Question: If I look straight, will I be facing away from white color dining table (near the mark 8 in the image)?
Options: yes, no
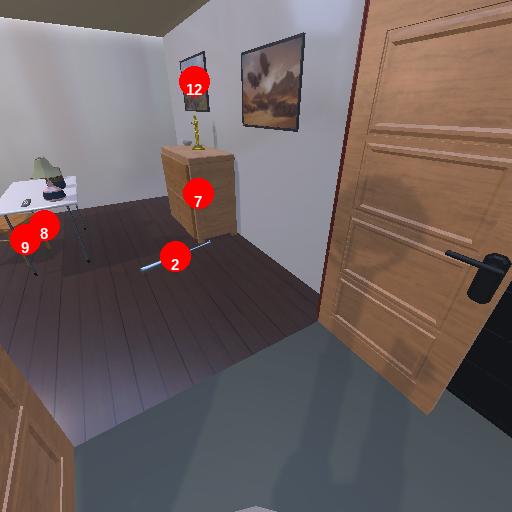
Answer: yes